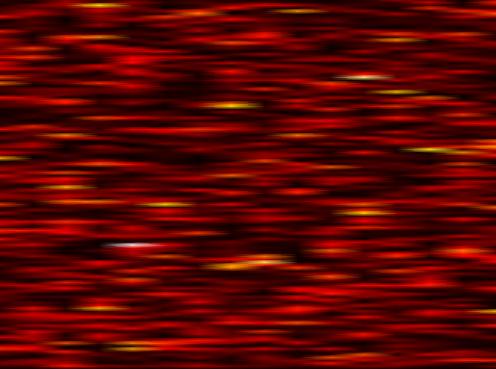
Label: OFDM